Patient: sex M, age 81
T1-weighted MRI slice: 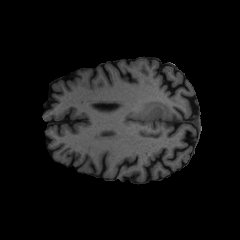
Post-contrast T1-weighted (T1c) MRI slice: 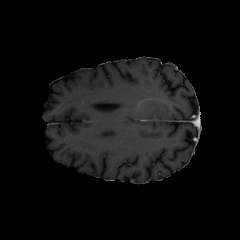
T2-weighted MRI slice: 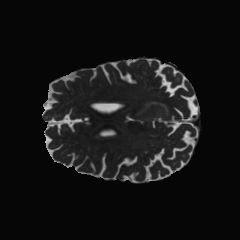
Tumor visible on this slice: yes
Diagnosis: Glioblastoma, IDH-wildtype
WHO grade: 4